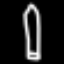
Label: pencil